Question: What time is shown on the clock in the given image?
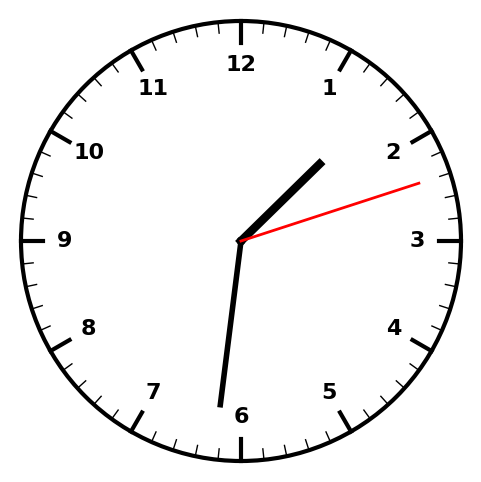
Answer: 01:31:12